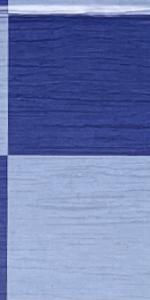
Label: Empty